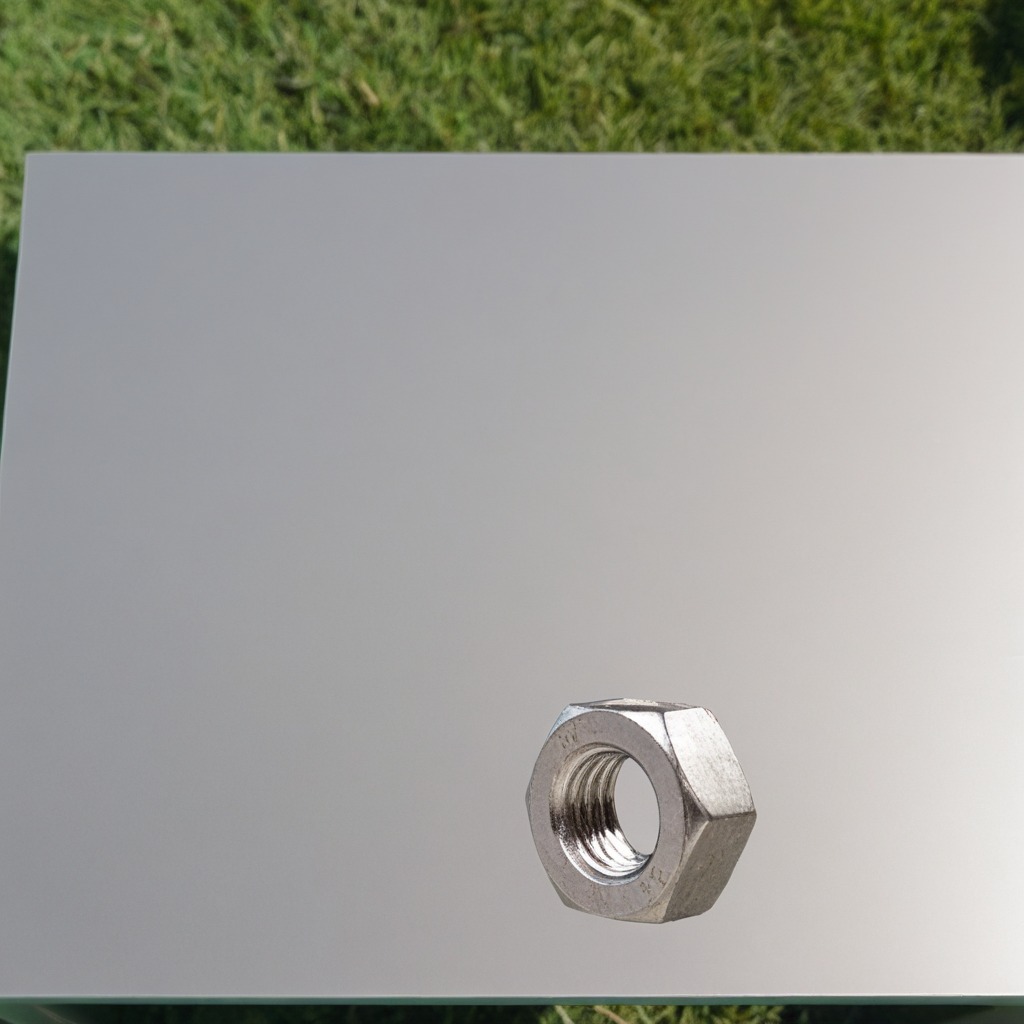
A metal nut is lying on the table in a temporary outdoor tool station.